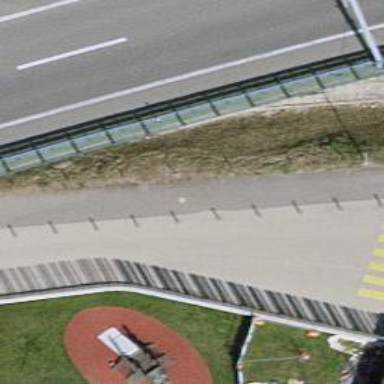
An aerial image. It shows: Bollard barrier.